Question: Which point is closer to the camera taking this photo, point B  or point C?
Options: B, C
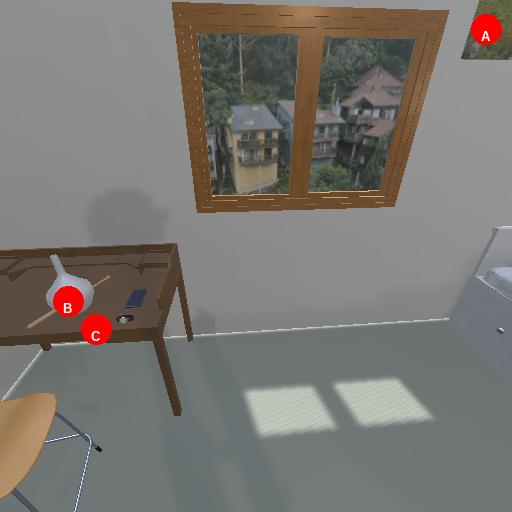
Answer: B